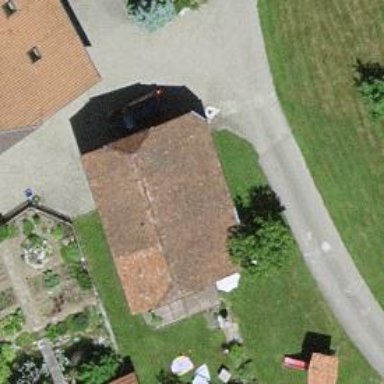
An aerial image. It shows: Barn.